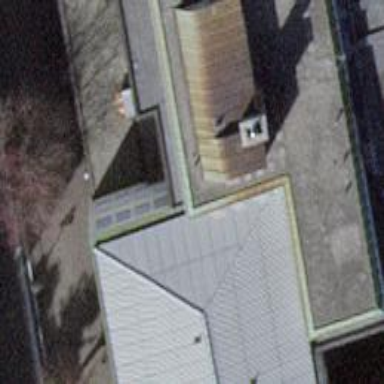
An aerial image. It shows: Kindergarten.